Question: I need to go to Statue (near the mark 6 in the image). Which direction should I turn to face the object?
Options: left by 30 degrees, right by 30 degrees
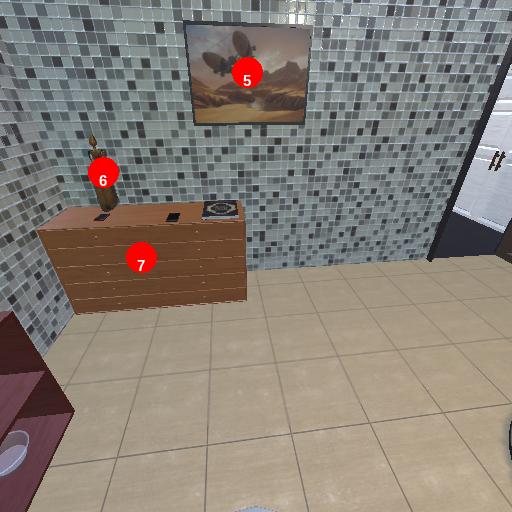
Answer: left by 30 degrees